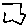
Label: hexagon